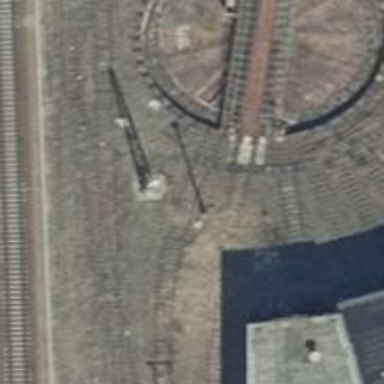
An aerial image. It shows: Unused railway yard.